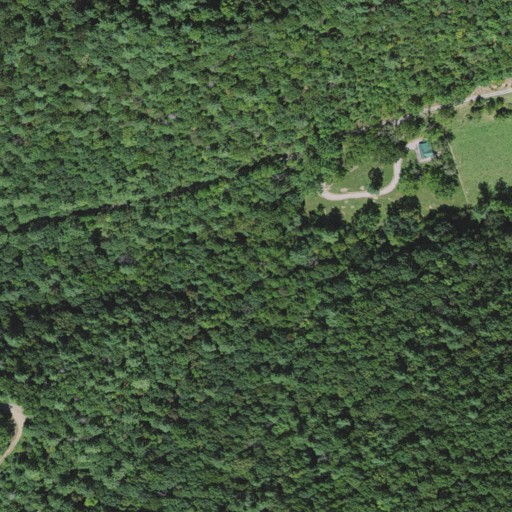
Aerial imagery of valley in Virginia named Rocky Sprur Hollow containing deciduous forest, mixed forest, open development, pasture, and evergreen forest